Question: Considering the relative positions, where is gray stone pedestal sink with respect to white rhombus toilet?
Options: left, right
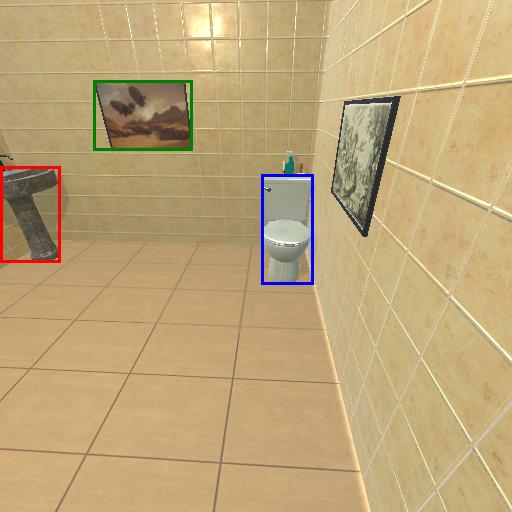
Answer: left